A 2-D grayscale encoding of one vibration snapshot from a rotor kit is shown. Determine the machine's mechanical condition. Answer with exactly one of: normal, misalignment, unbalance, looseness.
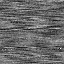
Answer: unbalance